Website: macys
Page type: billing-address
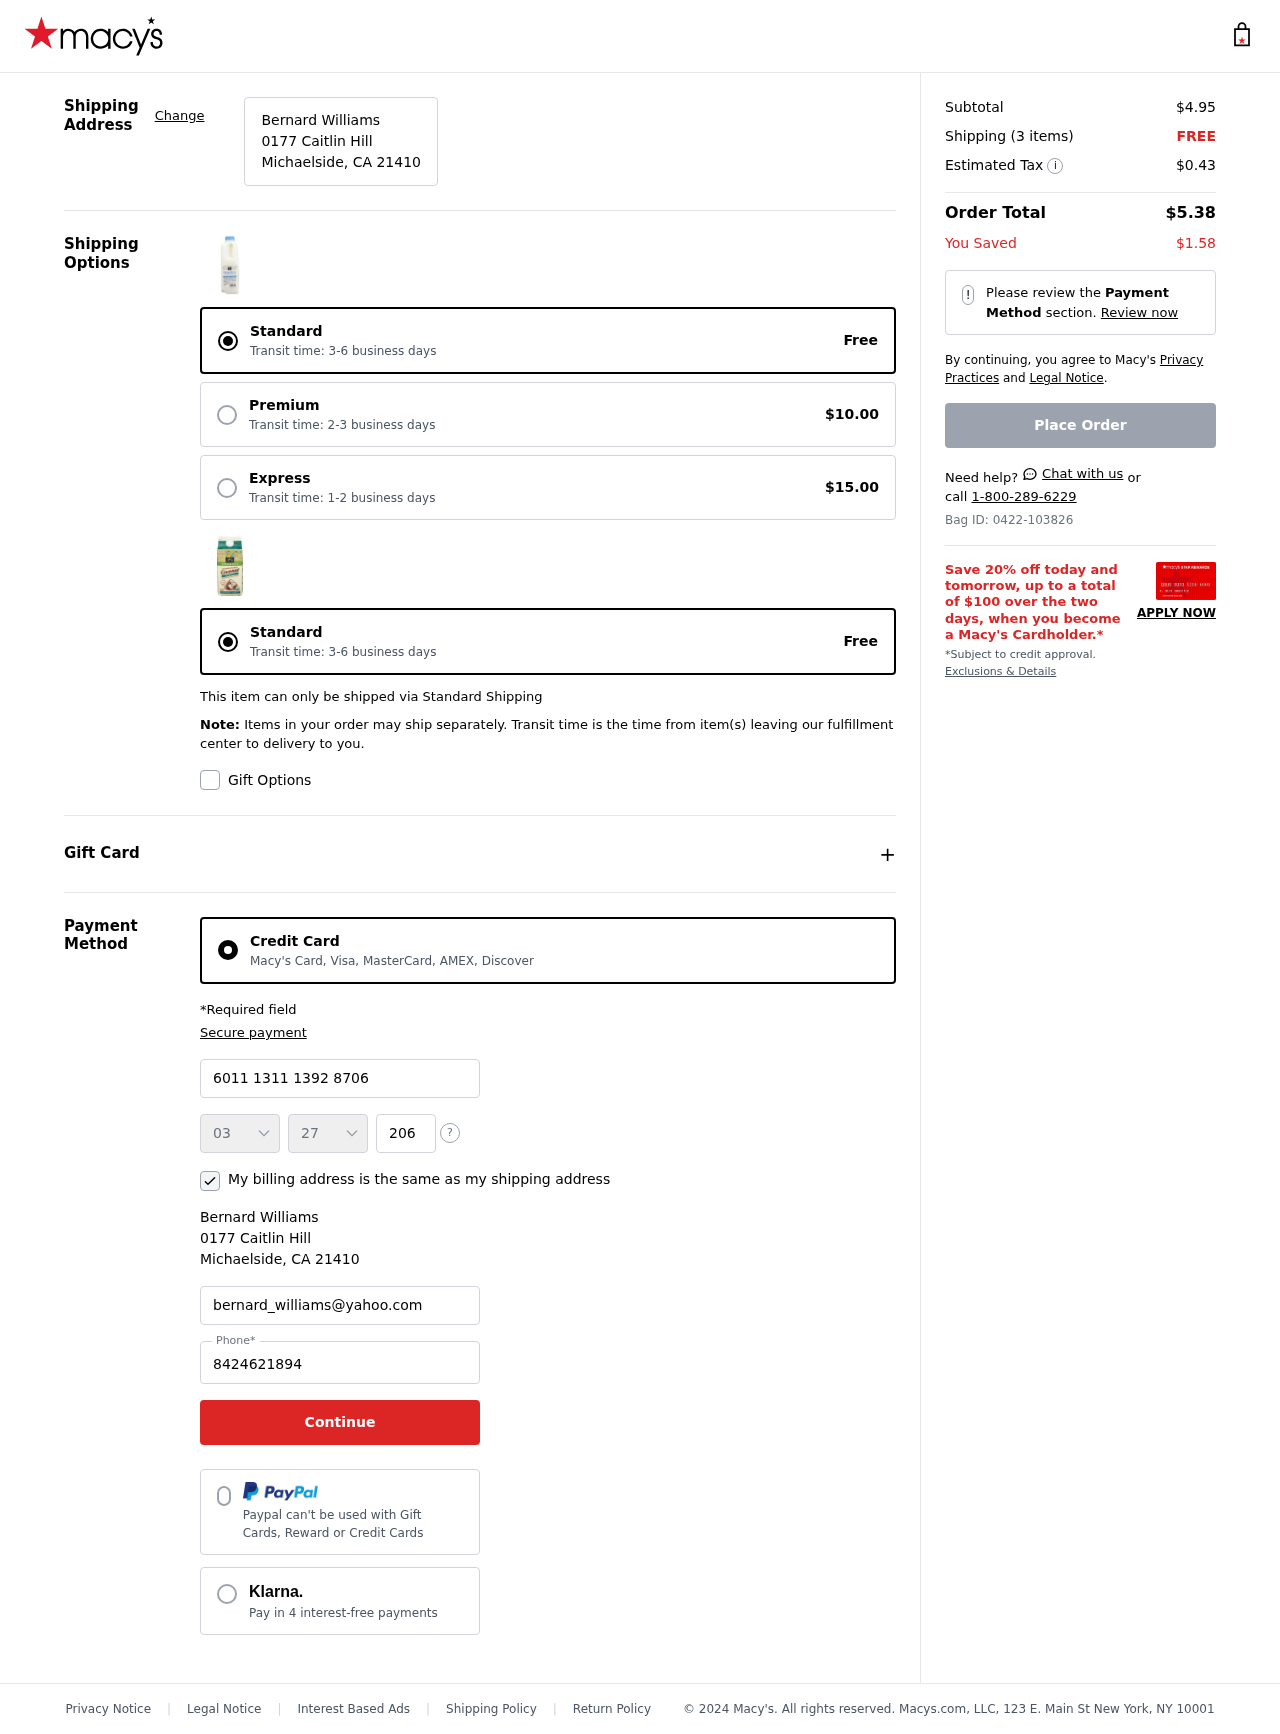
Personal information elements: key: PII_CARD_CVV
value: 206
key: PII_CARD_EXPIRY_MONTH
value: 03
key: PII_CARD_EXPIRY_YEAR
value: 27
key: PII_CARD_NUMBER
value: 6011 1311 1392 8706
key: PII_CITY_STATE_ZIP
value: Michaelside, CA 21410
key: PII_EMAIL
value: bernard_williams@yahoo.com
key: PII_FULLNAME
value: Bernard Williams
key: PII_PHONE
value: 8424621894
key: PII_STREET
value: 0177 Caitlin Hill
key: PII_FULLNAME2
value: Bernard Williams
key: PII_CITY
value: Michaelside
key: PII_STATE_ABBR
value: CA
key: PII_POSTCODE
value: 21410
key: PII_POSTCODE_FULL
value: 21410
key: PII_CITY_STATE
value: Michaelside, CA
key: PII_POSTCODE_NUMERIC
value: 21410
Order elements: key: ORDER_SUBTOTAL
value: $4.95
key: ORDER_NUM_ITEMS
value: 3
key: ORDER_SHIPPING_COST
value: FREE
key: ORDER_TAX
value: $0.43
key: ORDER_TOTAL
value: $5.38
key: ORDER_SAVINGS
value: $1.58
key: ORDER_ID
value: Bag ID: 0422-103826